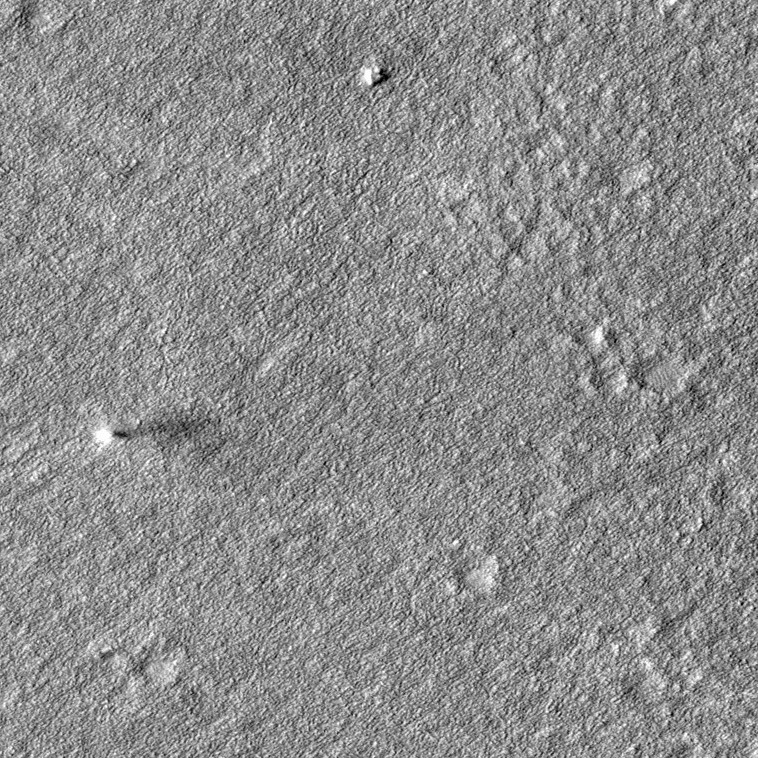
Label: dustdevil